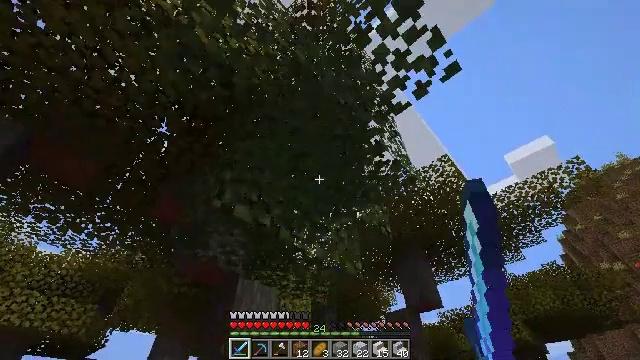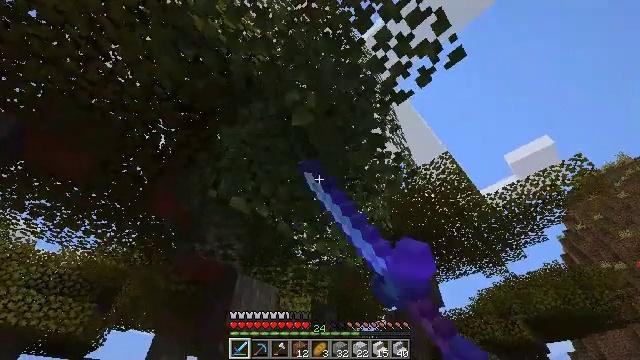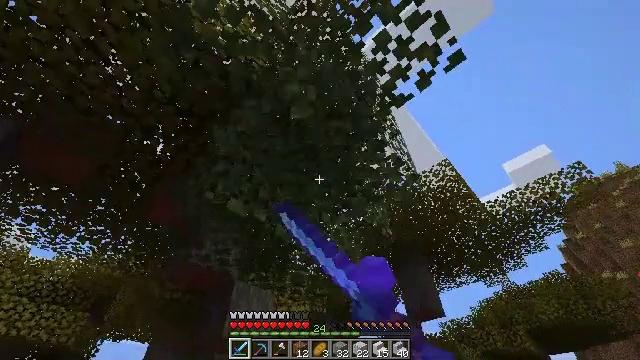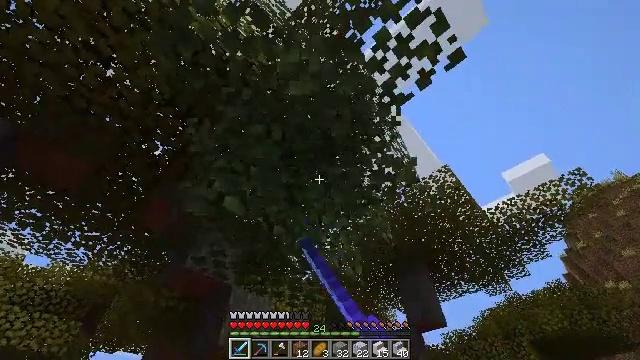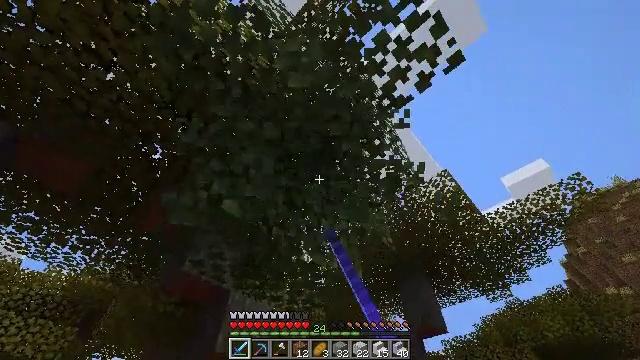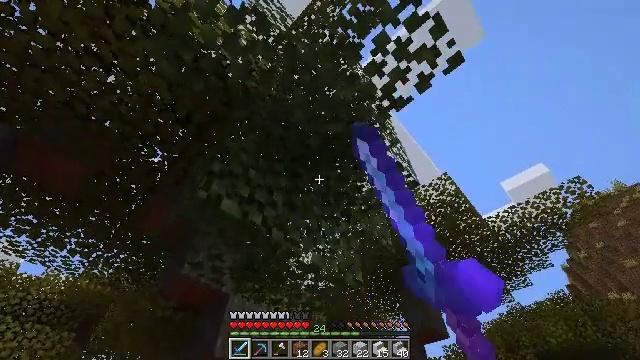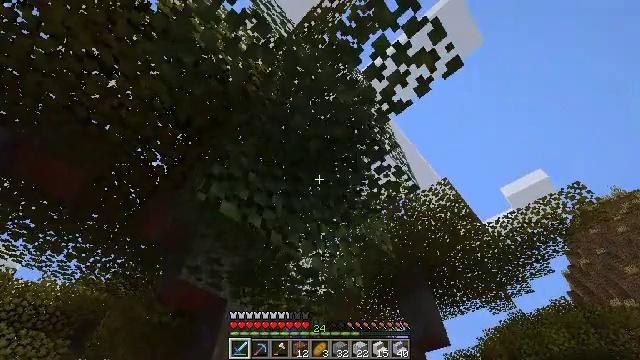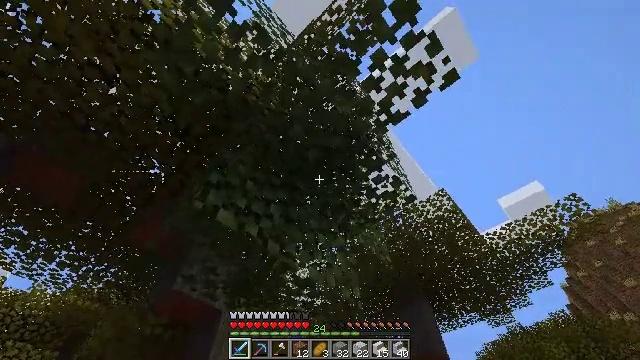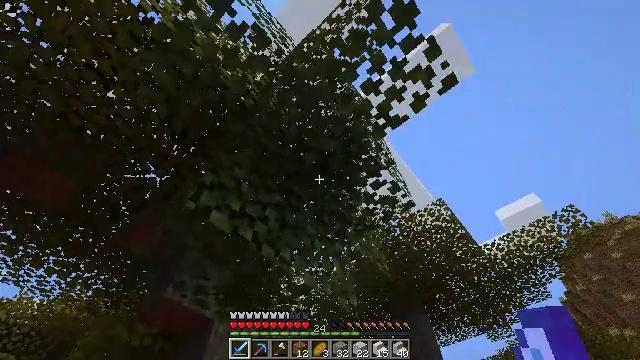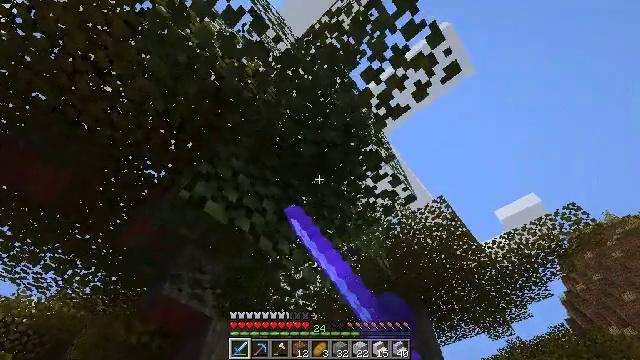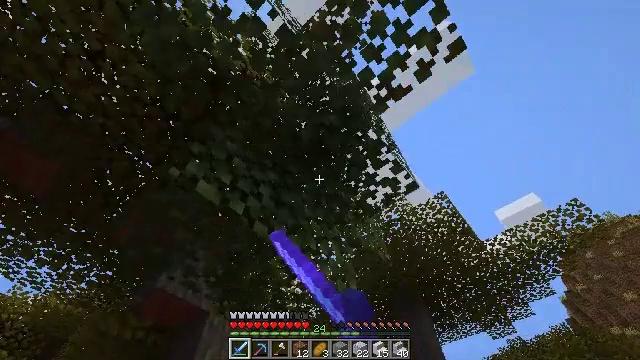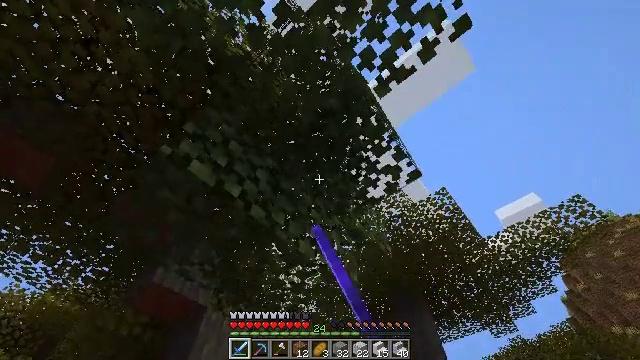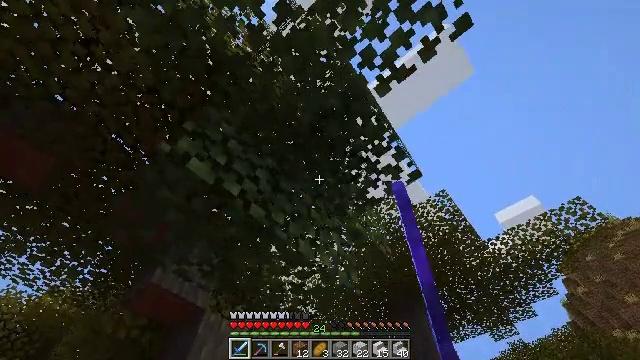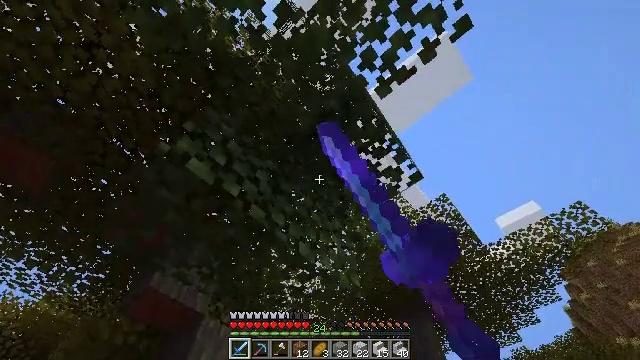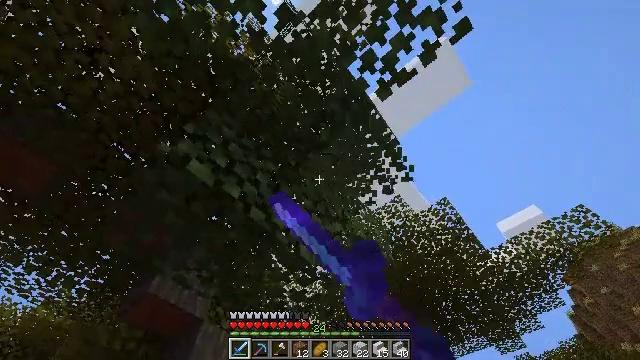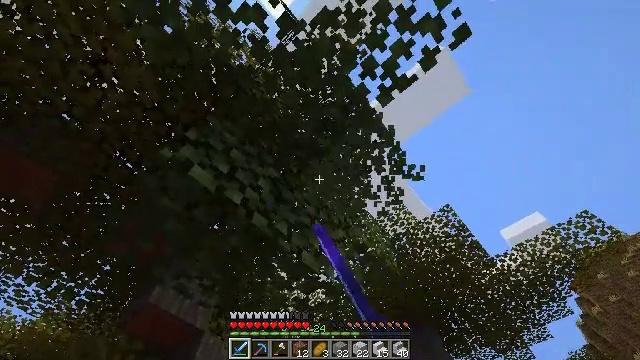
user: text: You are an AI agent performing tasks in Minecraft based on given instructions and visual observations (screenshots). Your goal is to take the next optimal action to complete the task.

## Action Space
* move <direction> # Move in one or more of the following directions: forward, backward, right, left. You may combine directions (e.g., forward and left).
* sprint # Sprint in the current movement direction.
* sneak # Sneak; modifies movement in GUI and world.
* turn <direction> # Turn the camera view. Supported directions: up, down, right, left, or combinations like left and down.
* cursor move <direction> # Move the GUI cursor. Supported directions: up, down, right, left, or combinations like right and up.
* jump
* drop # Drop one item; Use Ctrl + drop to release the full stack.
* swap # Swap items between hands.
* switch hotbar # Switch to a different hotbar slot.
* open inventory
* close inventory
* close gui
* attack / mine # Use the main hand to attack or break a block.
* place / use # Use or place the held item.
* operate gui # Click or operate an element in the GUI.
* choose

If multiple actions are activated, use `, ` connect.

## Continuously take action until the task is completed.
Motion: motion action
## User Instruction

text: Gather birch leaves using hands or shears.
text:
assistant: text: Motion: attack / mine
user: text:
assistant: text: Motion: turn up, attack / mine
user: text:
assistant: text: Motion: turn up, attack / mine
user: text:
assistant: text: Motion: turn up, attack / mine
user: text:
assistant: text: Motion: attack / mine
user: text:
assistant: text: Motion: turn up, attack / mine
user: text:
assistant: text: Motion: turn up, attack / mine
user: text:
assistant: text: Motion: move forward, turn up, attack / mine
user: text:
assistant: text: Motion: move forward, attack / mine
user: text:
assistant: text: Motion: move forward, attack / mine
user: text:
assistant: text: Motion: attack / mine
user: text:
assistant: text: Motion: attack / mine
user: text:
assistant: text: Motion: turn up, attack / mine
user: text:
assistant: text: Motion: turn up, attack / mine
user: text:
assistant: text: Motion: turn up, attack / mine
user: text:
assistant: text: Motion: turn up, attack / mine
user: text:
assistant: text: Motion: turn left and up, attack / mine
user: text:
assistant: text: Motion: turn left and up, attack / mine
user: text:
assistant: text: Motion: turn left and up, attack / mine
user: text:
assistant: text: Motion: turn left, attack / mine
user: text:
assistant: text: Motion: turn left, attack / mine
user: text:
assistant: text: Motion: turn left, attack / mine
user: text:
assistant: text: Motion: turn left and down, attack / mine
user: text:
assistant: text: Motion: turn left, attack / mine
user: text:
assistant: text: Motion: attack / mine
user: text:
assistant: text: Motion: attack / mine
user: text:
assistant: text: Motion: attack / mine
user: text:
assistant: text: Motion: attack / mine
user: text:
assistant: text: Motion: attack / mine
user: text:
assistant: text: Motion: attack / mine